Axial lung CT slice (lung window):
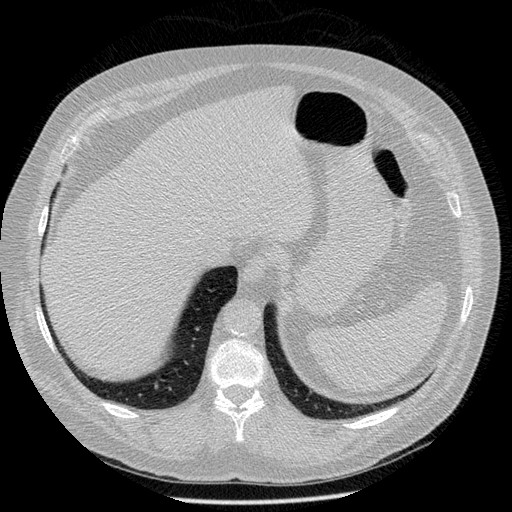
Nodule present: no